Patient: sex M, age 75
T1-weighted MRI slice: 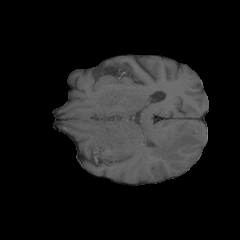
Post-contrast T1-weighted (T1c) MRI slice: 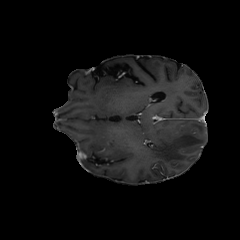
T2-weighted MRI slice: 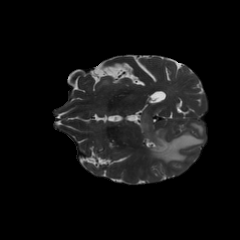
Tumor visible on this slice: yes
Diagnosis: Glioblastoma, IDH-wildtype
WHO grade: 4